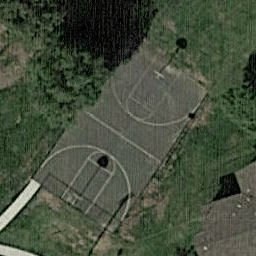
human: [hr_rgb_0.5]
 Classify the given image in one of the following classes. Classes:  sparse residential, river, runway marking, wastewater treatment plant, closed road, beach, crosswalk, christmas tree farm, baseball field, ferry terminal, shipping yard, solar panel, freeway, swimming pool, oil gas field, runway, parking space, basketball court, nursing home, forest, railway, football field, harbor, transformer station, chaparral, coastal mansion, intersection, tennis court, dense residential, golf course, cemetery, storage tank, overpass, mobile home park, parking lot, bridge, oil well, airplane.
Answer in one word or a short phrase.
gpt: basketball court